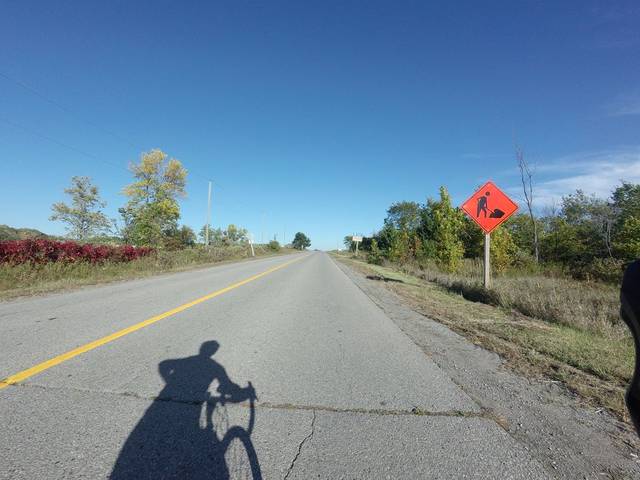
Region: Canada
Coordinates: 43.877, -78.771